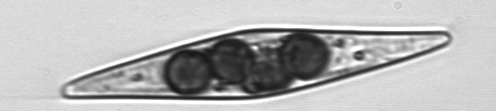
Label: Pleurosigma